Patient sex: M
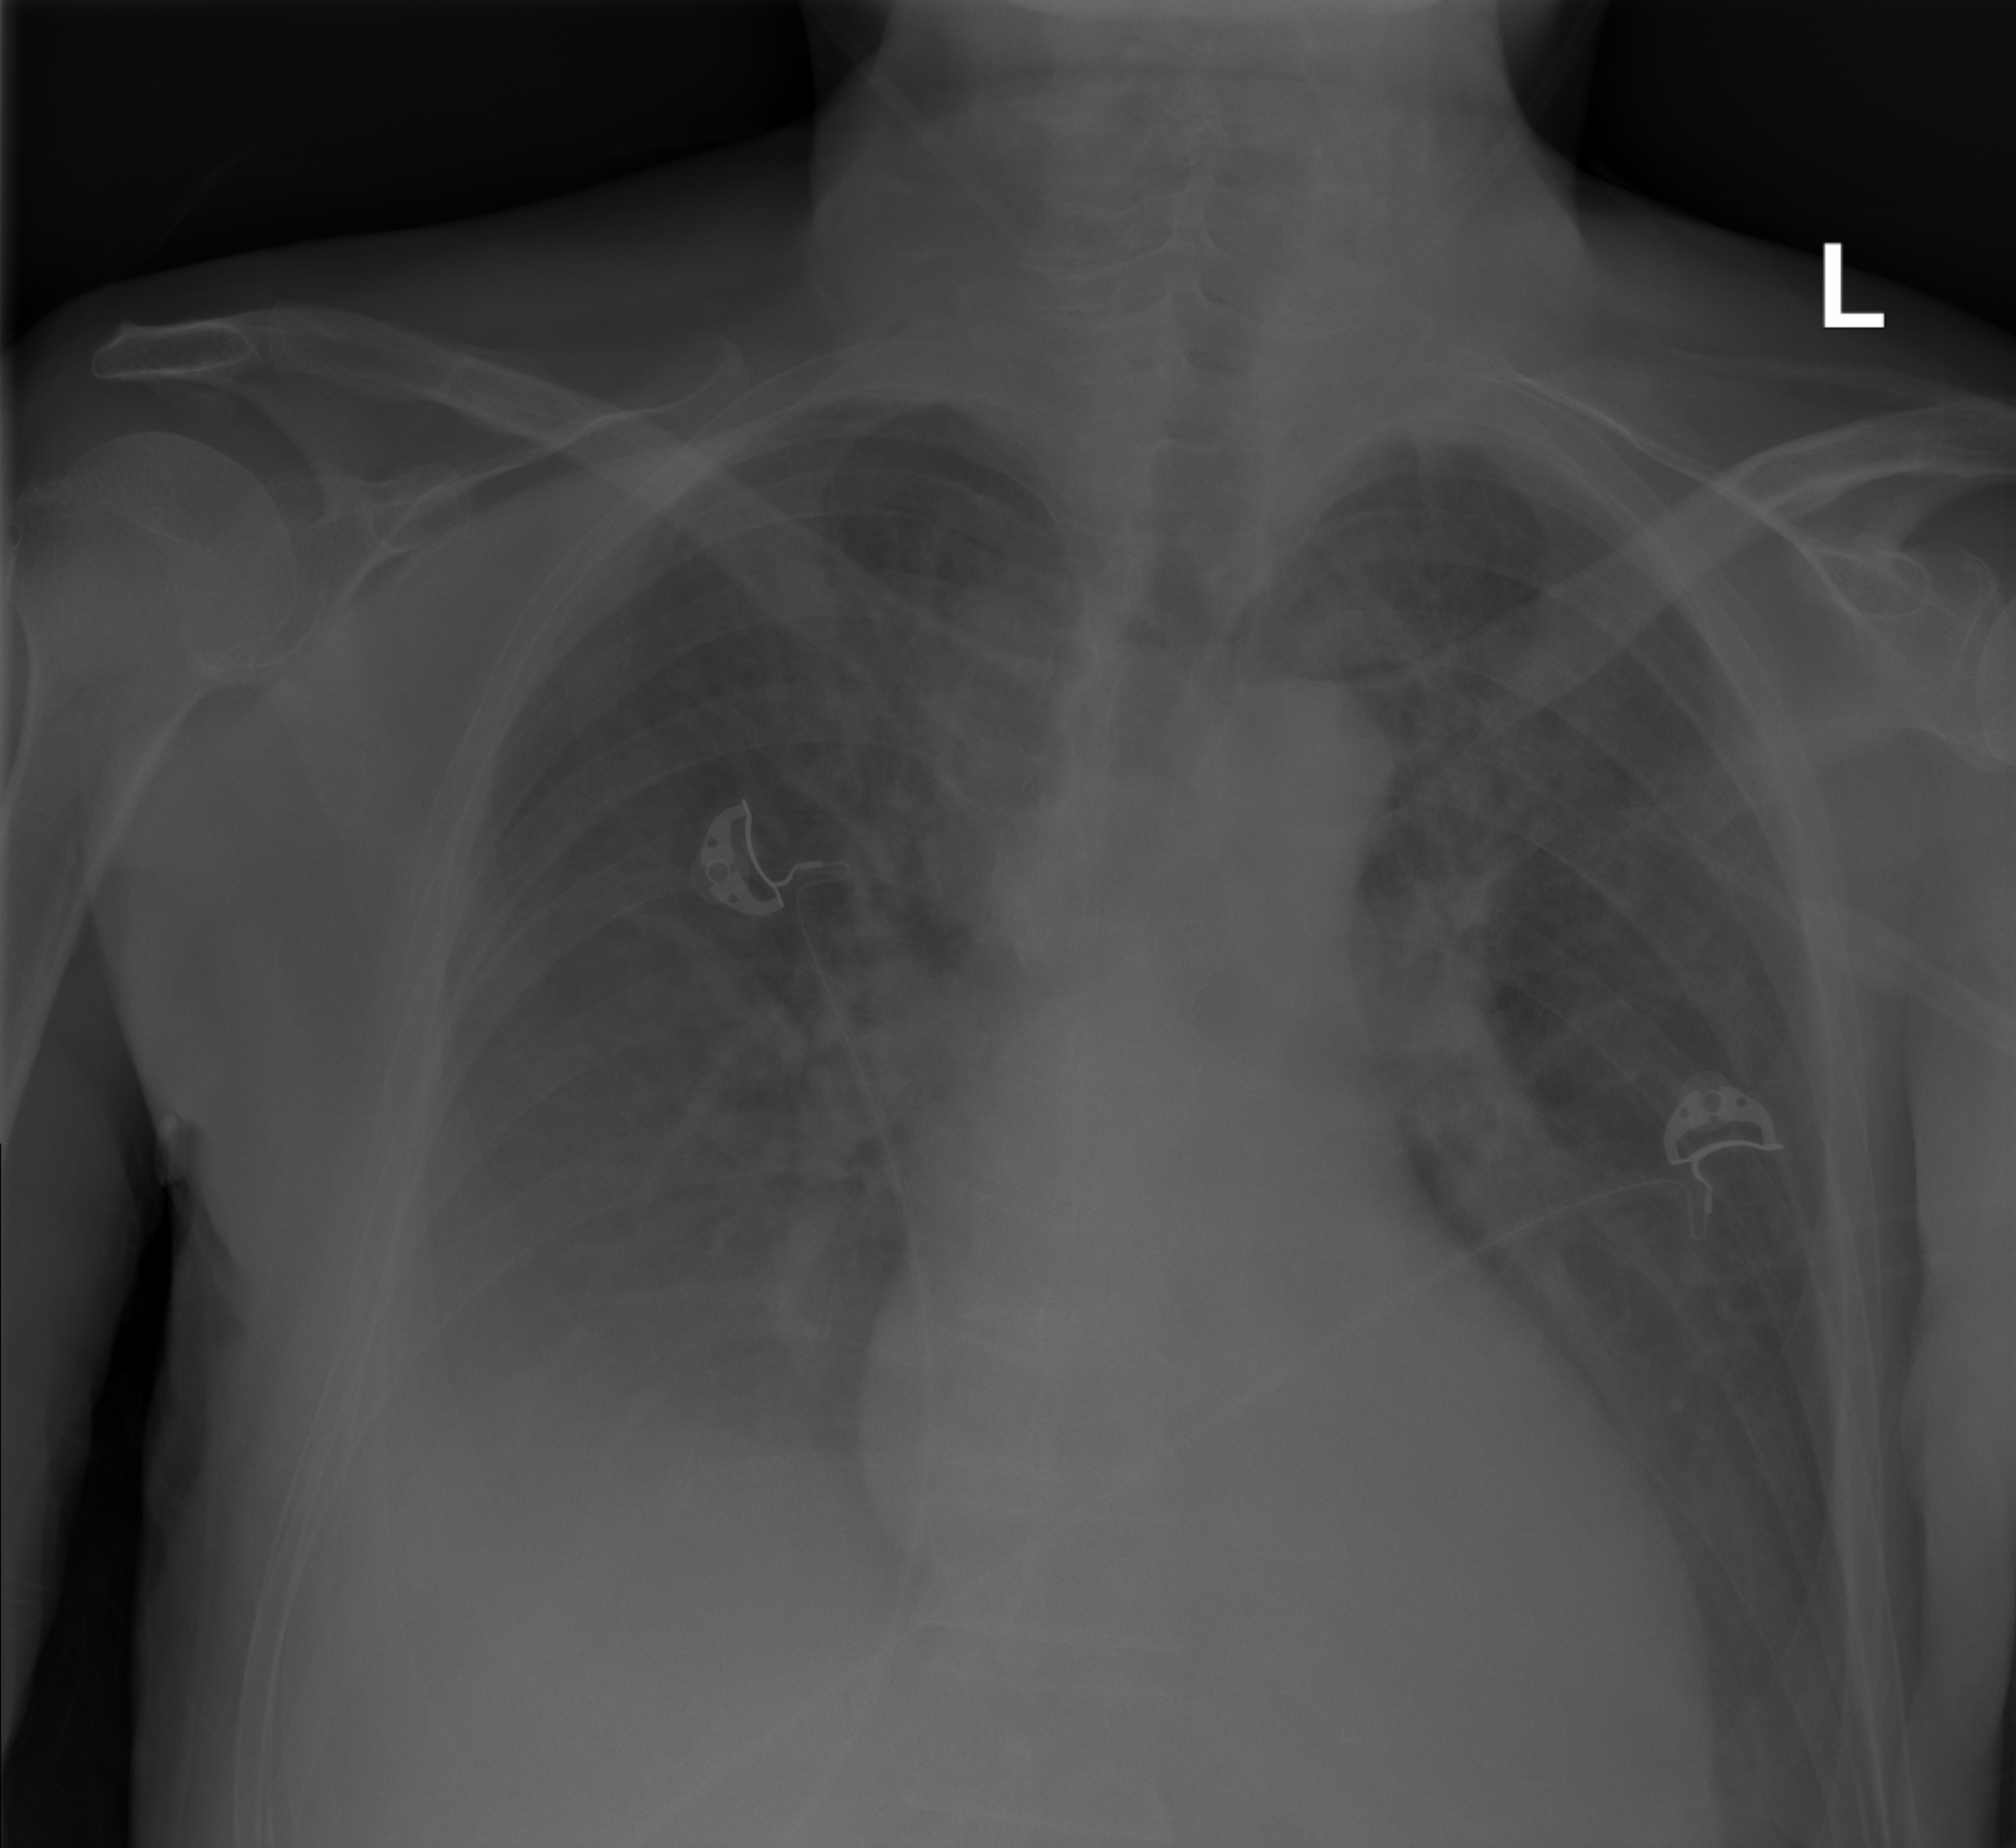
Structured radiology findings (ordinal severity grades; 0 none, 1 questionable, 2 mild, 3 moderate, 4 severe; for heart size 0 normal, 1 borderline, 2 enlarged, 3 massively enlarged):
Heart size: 0
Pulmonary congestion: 2
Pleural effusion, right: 2
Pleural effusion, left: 0
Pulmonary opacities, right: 0
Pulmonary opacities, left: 0
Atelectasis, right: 2
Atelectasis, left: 2